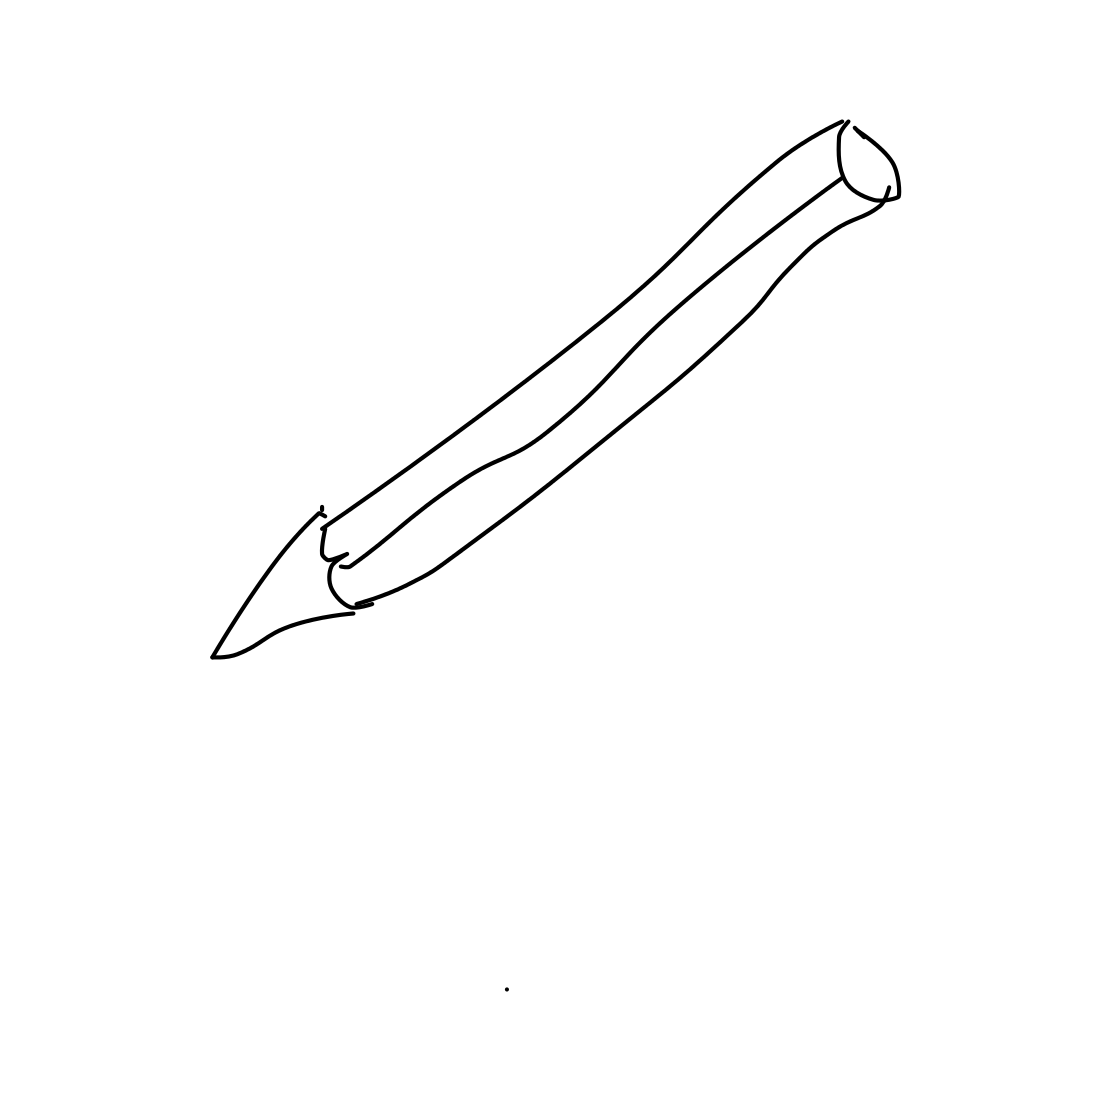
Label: pen